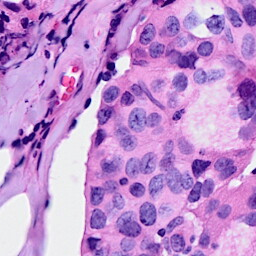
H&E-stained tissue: Breast